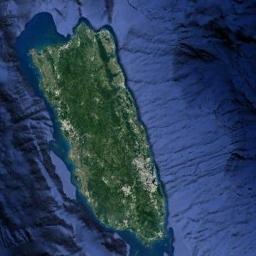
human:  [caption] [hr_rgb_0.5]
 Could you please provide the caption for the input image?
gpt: The island is approximately rectangular and is surrounded by sea water  The island has green vegetation .

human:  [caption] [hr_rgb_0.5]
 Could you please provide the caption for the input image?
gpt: The island has dense vegetation and some ups and downs are on the ocean floor .

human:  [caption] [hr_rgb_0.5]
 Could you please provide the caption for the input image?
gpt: The island in the picture is rectangular .

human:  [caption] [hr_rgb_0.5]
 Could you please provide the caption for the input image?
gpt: There are many trees on the island .

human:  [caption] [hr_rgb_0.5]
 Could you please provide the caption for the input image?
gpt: An oblong green island on a blue sea .